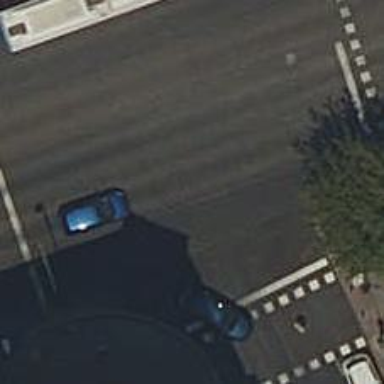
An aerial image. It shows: Road with traffic signals for signaling.